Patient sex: F
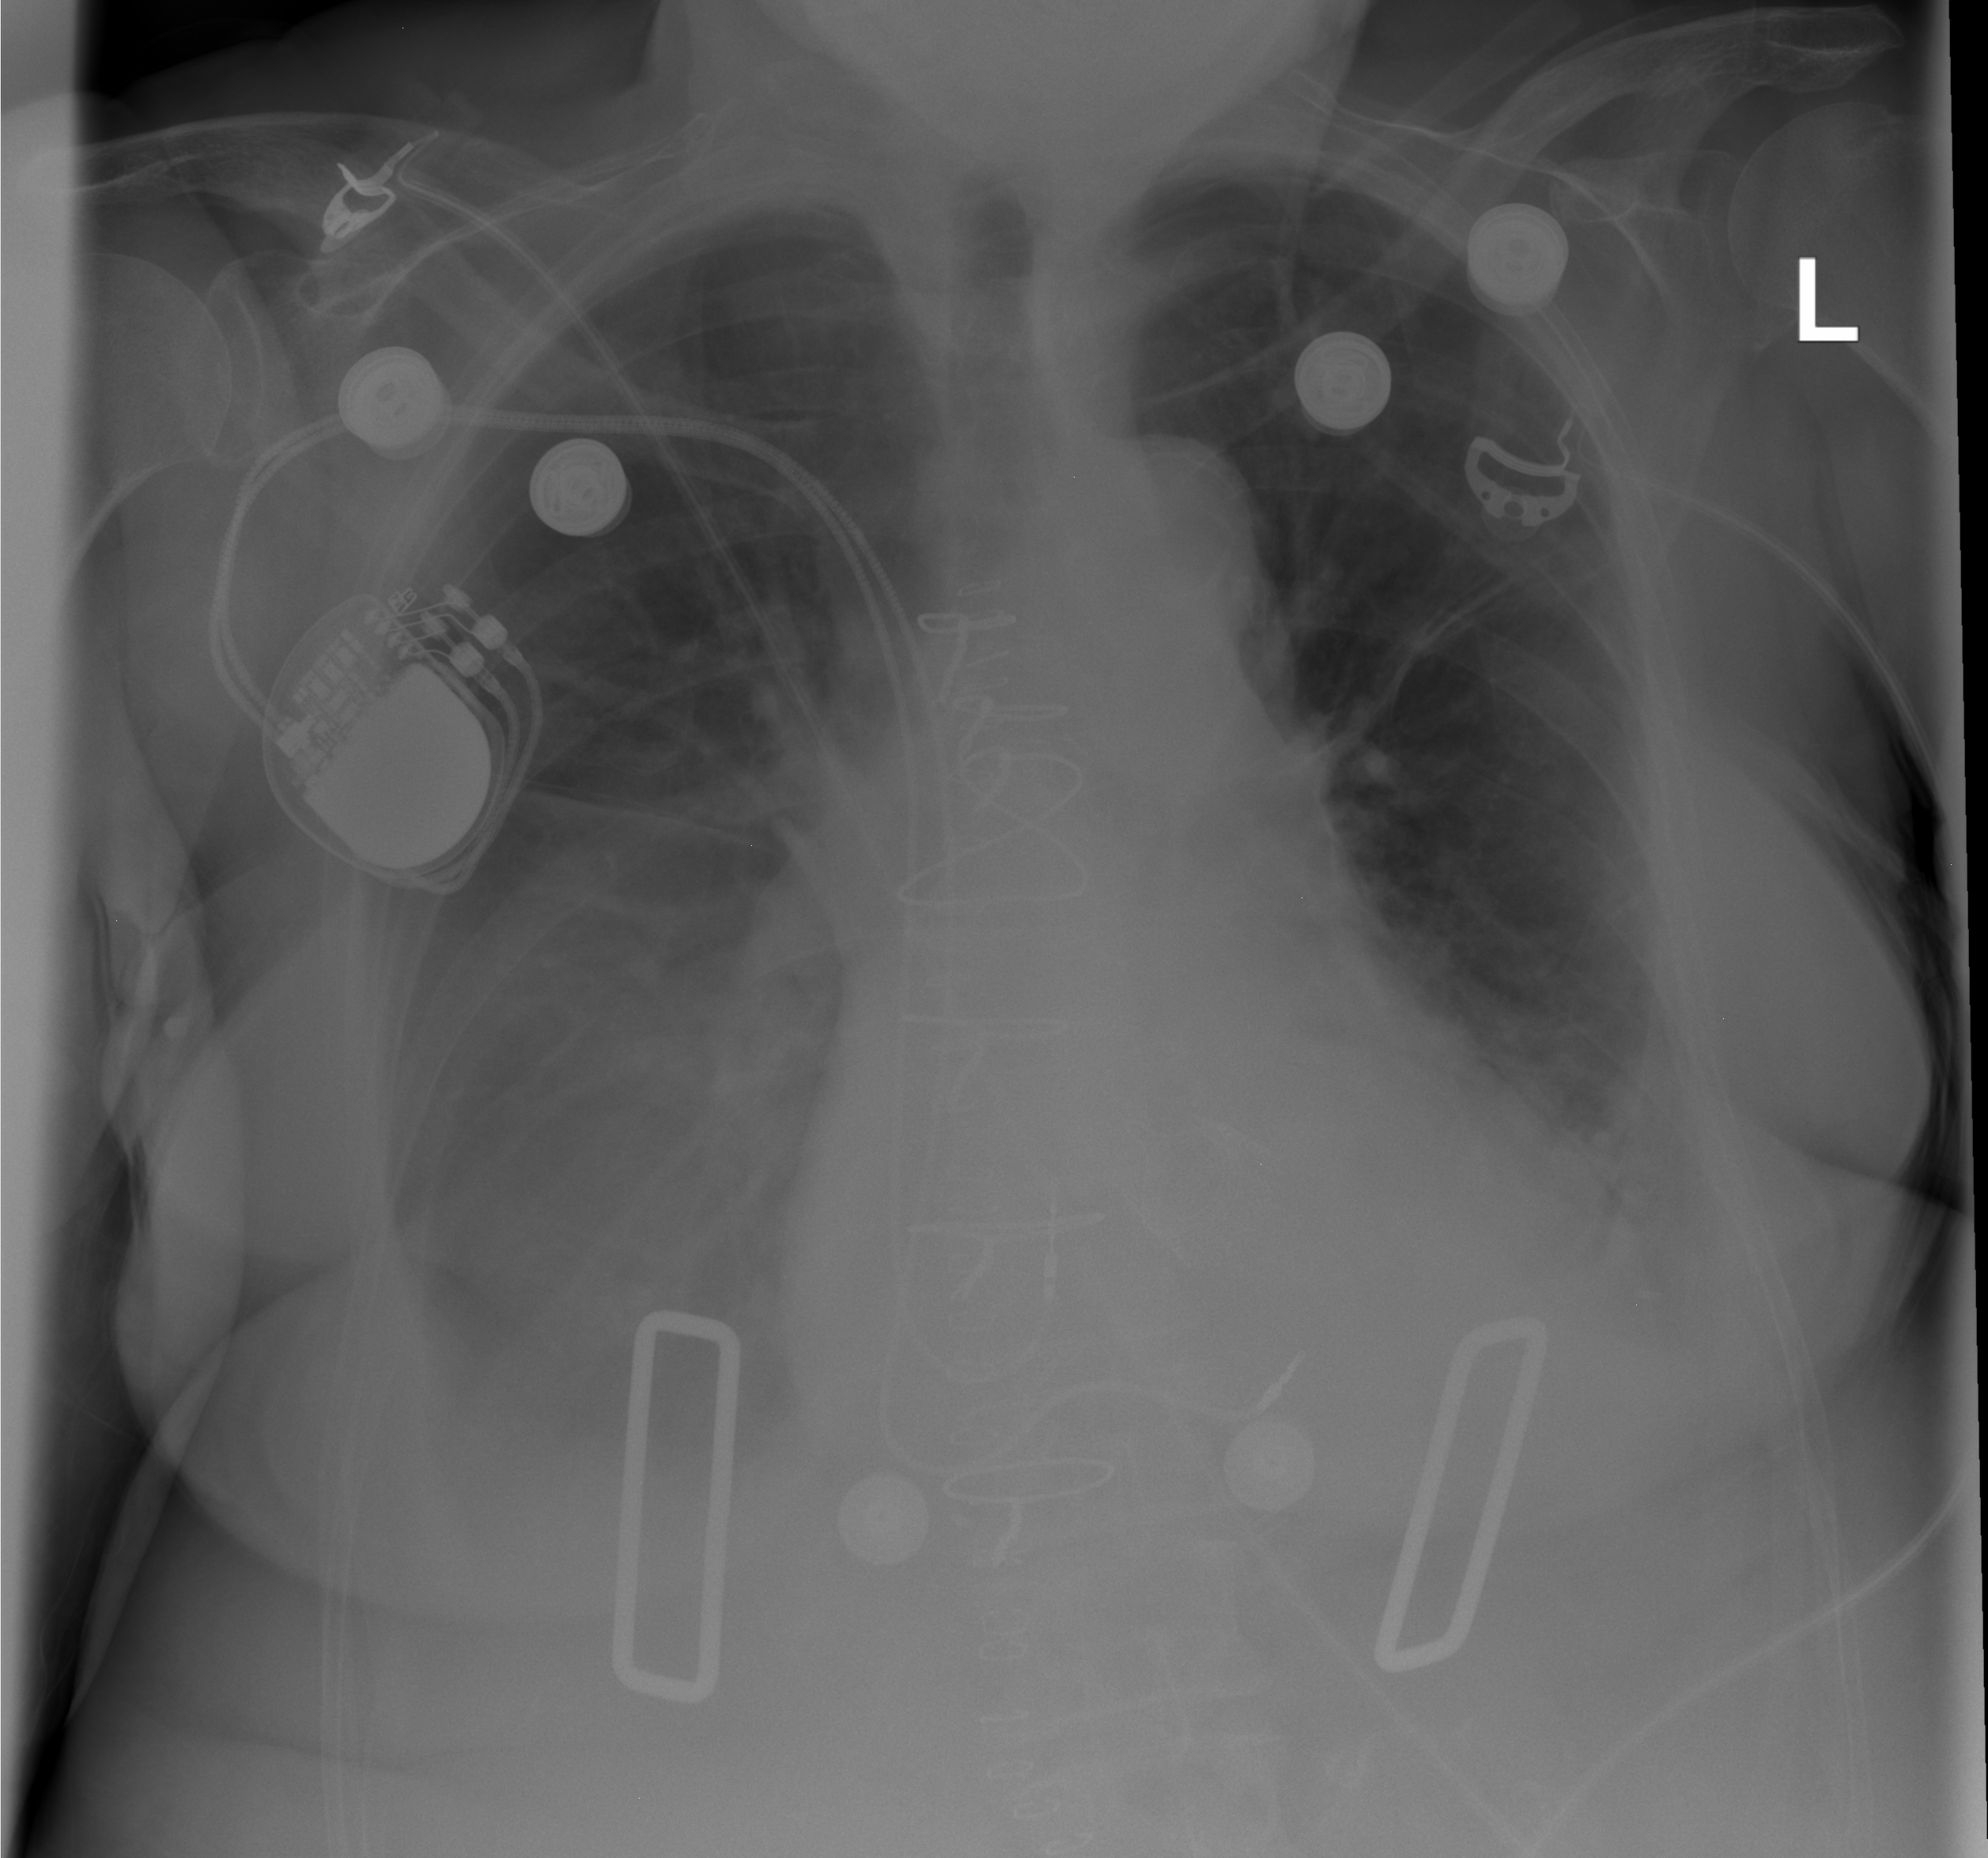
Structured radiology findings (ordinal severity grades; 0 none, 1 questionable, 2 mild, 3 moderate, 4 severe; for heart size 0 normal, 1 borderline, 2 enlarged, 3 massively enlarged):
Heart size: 1
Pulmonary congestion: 2
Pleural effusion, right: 3
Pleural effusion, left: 2
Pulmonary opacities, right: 0
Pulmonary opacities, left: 1
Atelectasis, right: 3
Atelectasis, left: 2